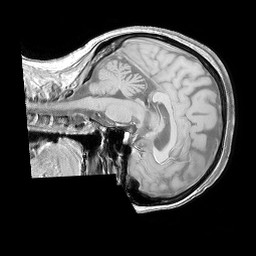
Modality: T1w
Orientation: sagittal
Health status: ill
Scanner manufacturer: philips
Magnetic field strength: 3 T
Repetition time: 0.3787 s
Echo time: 0.002908 s